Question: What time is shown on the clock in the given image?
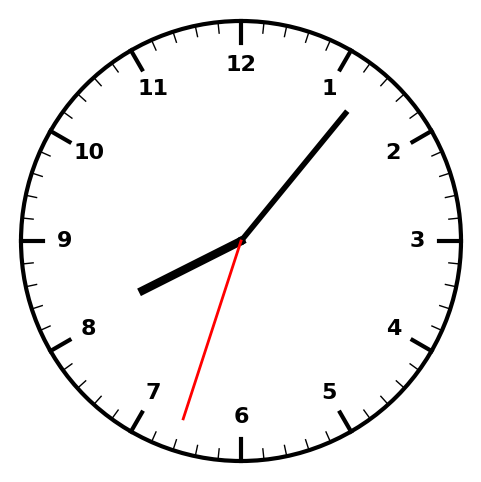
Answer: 08:06:33